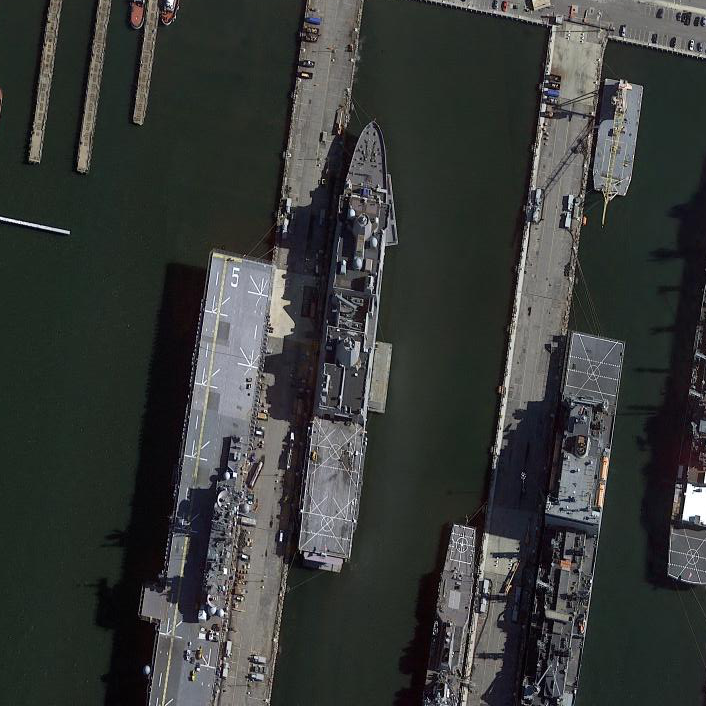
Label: combat